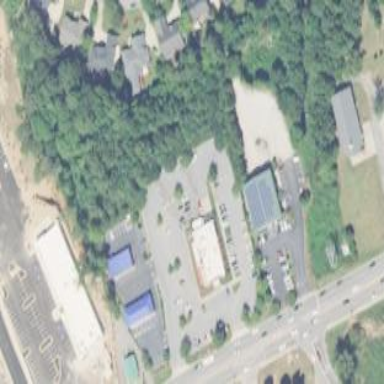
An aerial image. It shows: Retail area.